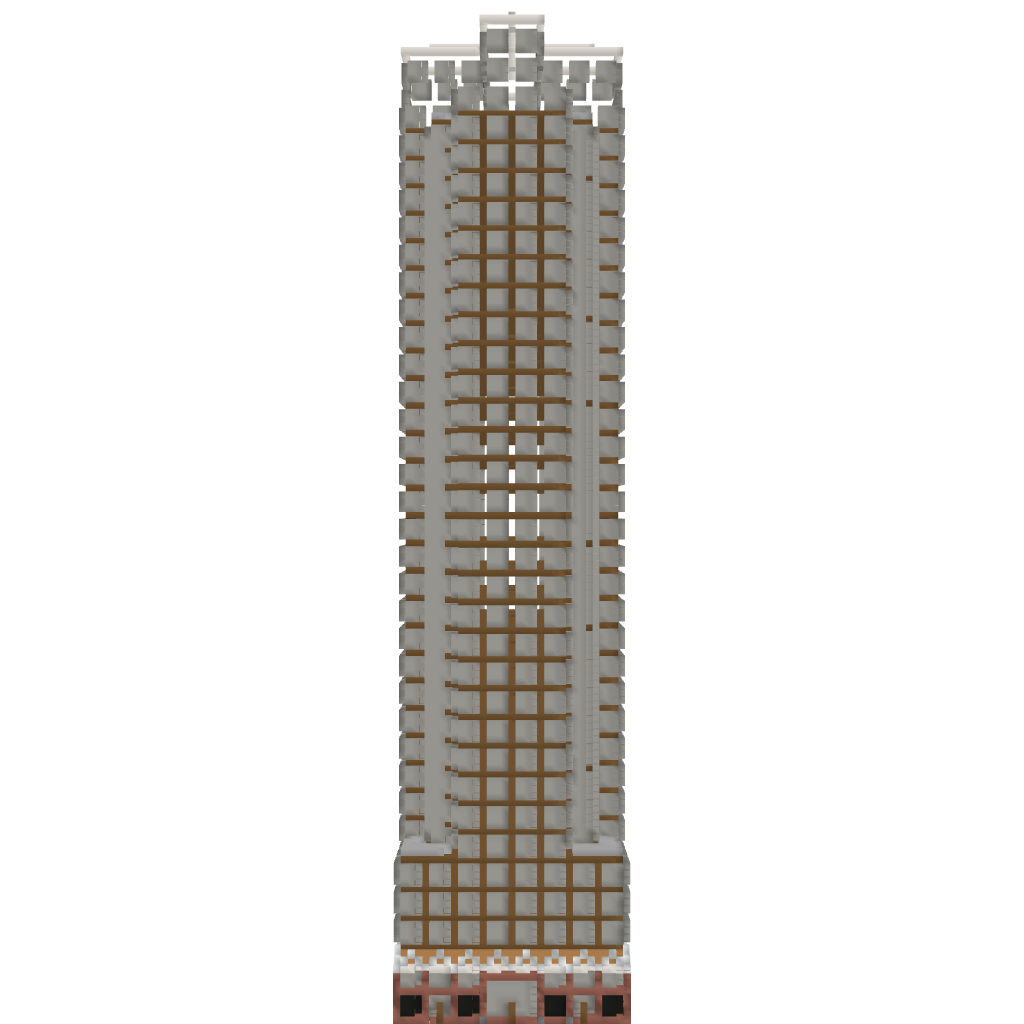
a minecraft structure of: Skyscraper #1 By: jjcash